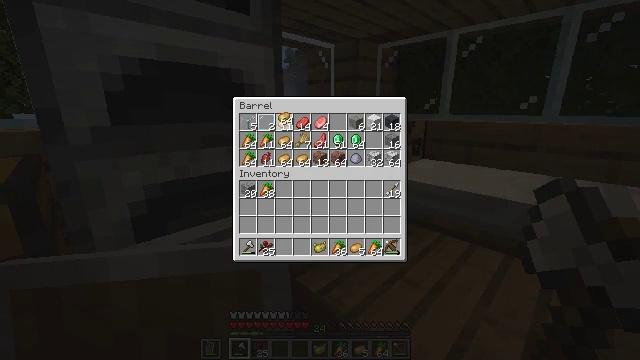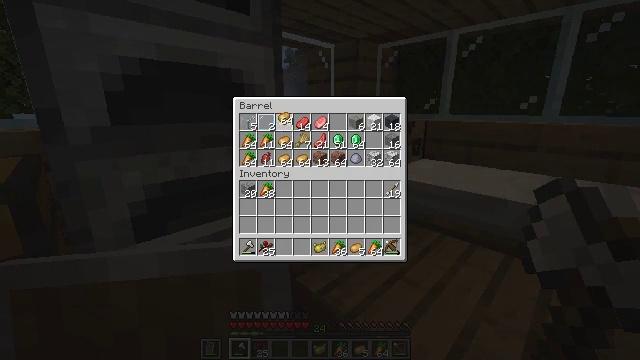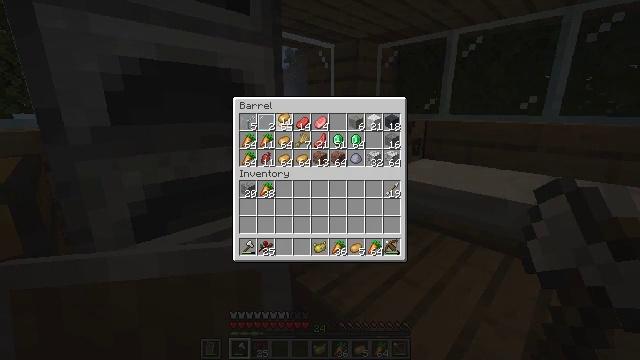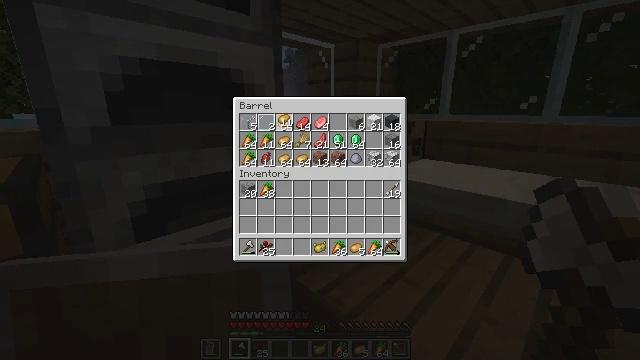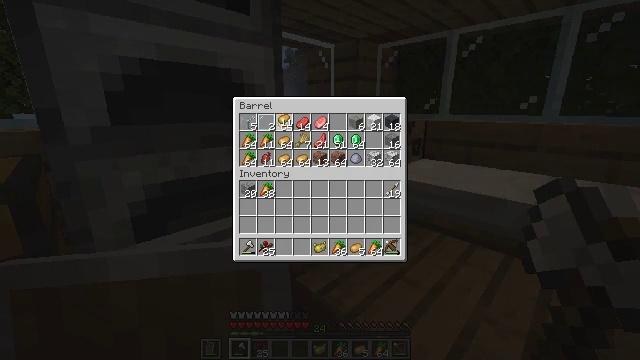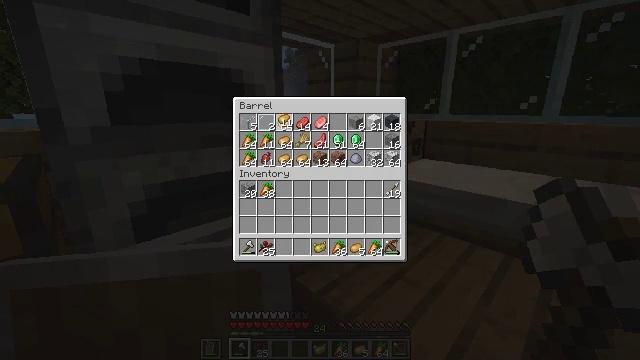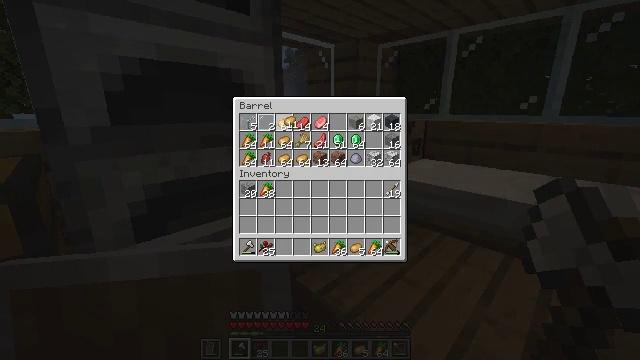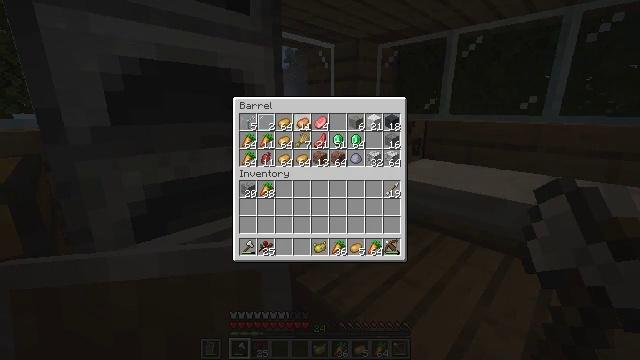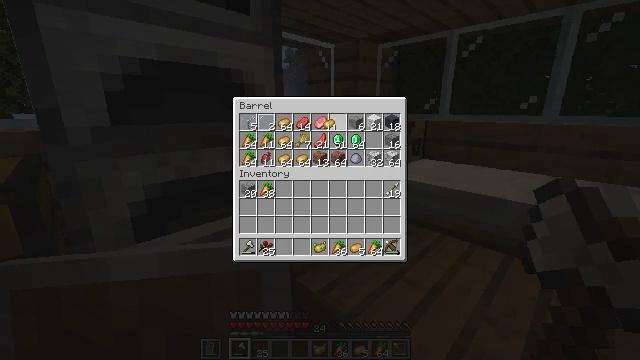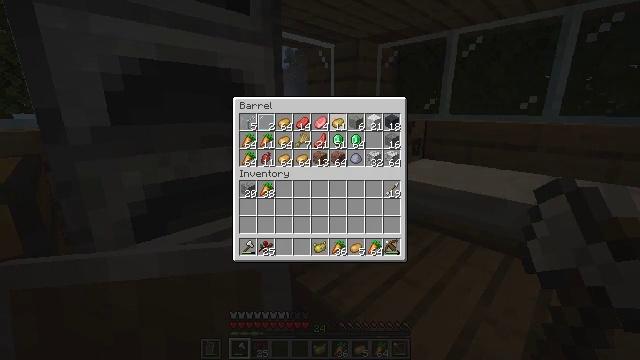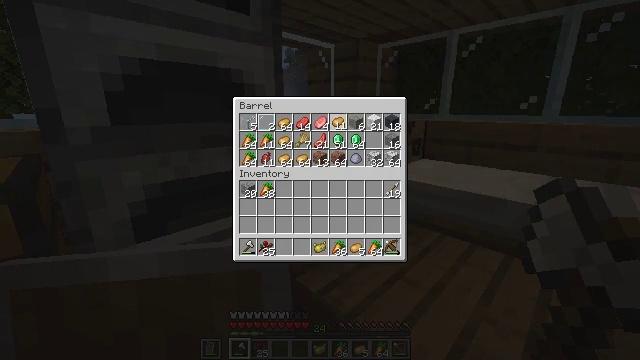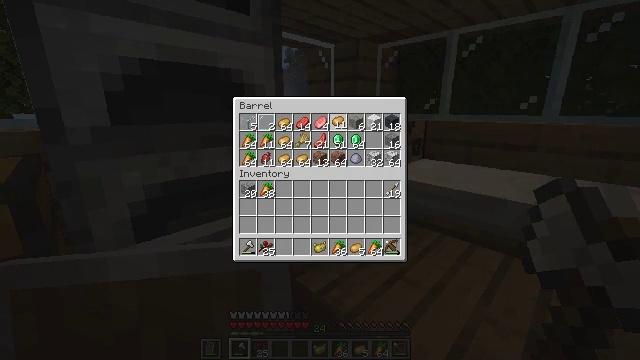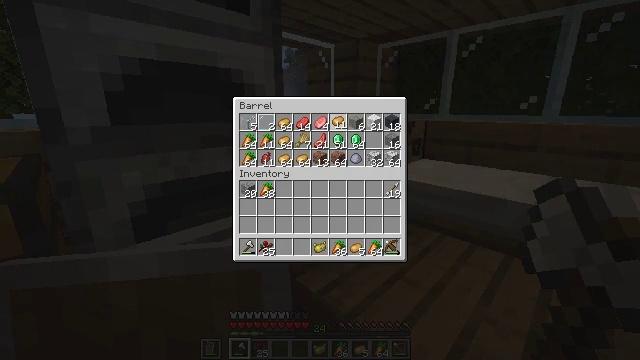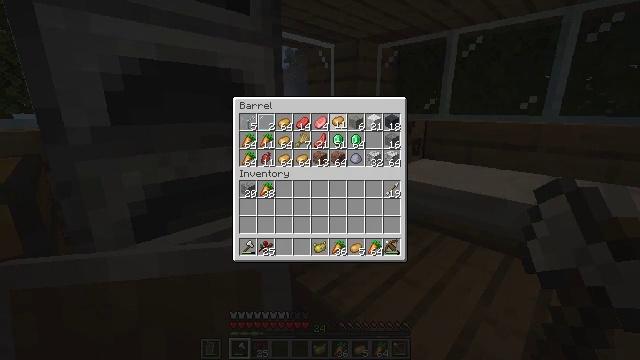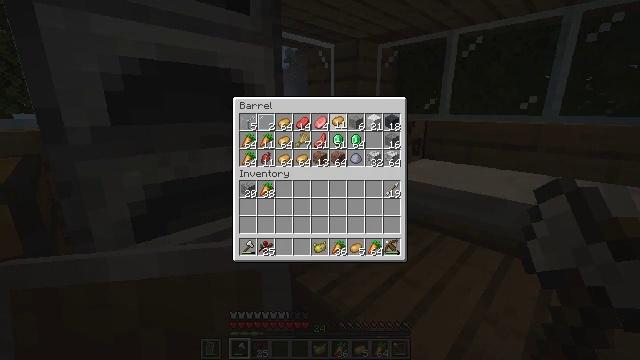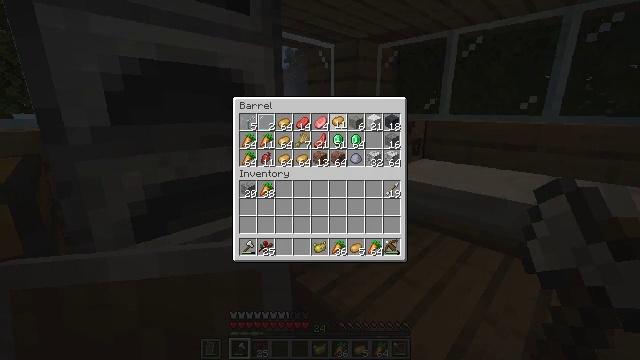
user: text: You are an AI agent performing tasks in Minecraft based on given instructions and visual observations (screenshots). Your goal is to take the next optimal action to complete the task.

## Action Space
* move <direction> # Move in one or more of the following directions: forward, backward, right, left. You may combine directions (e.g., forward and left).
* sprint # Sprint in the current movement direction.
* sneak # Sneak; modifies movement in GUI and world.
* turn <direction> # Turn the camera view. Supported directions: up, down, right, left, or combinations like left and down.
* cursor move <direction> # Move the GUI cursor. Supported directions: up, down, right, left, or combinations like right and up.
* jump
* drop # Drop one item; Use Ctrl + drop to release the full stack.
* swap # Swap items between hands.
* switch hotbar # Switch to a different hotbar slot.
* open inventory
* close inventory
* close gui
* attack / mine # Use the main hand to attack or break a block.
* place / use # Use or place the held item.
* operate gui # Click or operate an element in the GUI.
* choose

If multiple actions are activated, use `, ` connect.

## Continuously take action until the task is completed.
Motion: motion action
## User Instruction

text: Drop a poisonous potato.
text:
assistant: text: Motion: operate gui
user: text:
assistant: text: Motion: no_op
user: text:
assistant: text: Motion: no_op
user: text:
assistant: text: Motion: no_op
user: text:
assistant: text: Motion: no_op
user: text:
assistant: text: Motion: no_op
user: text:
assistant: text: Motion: cursor move right
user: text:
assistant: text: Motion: cursor move right
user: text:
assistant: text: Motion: cursor move right
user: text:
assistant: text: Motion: no_op
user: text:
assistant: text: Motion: no_op
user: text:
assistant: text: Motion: no_op
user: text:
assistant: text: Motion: operate gui
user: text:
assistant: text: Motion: operate gui
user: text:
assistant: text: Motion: operate gui
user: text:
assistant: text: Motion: no_op
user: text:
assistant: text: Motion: no_op
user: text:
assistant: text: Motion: no_op
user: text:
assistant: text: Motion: no_op
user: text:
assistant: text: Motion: cursor move down
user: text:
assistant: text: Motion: cursor move down
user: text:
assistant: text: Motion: cursor move down
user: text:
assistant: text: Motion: cursor move down
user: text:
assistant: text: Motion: no_op
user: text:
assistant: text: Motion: no_op
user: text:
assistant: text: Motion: no_op
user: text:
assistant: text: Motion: no_op
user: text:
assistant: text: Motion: no_op
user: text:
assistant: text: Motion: no_op
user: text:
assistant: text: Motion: no_op